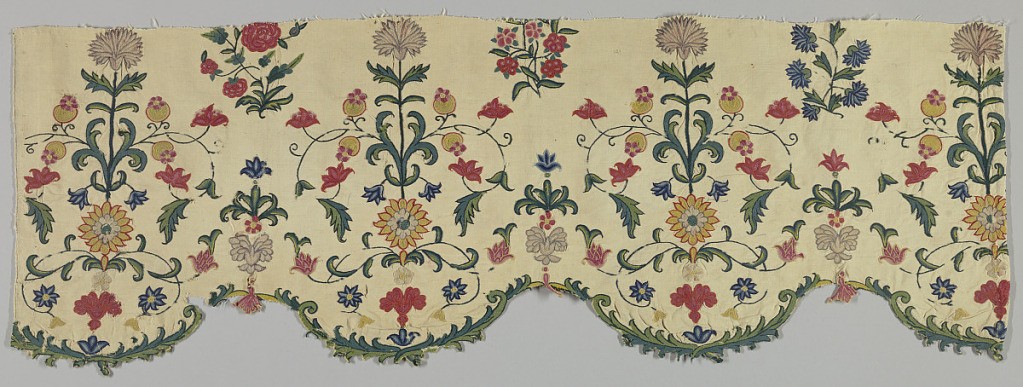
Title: Textile
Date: mid-18th century
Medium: crewel wool on linen Technique: embroidered on plain weave
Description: Cream-colored linen, chain stitch embroidered in multicolor wools. Symmetrical pattern of stiff flower sprays, alternating with small sprays; scalloped edge embroidered in vine pattern in blue and green.